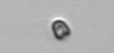
Label: Pyramimonas